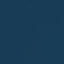
Label: SeaLake